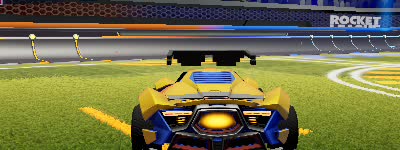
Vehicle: werewolf